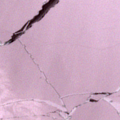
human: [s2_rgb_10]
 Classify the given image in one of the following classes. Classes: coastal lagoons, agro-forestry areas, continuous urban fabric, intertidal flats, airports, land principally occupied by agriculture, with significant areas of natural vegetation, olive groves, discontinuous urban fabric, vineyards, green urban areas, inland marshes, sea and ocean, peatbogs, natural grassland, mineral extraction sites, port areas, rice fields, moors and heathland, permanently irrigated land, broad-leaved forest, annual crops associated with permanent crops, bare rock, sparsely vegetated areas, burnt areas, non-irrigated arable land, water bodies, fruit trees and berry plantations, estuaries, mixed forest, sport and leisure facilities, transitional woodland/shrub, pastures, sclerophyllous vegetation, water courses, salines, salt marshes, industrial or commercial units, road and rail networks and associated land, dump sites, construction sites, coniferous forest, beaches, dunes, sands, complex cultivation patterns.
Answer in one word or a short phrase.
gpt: sea and ocean